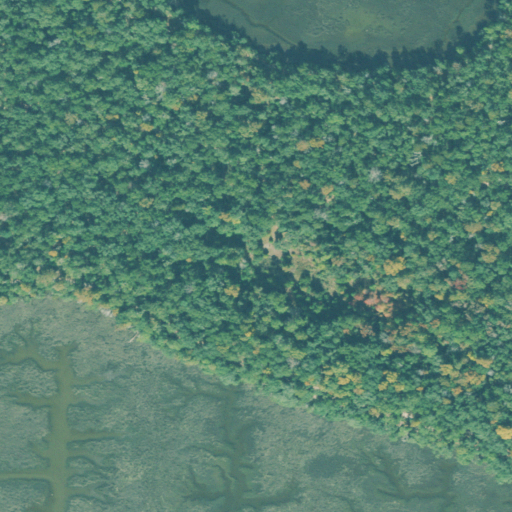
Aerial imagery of island in Georgia named Laurel Island containing evergreen forest, herbaceous wetlands, and woody wetlands